Question: It seems that in Views, there is limited libraries available (is it true?), see below:

My question is how do I convert an IEnumerable to, say, an array or a list? I normally can use methods like 'ToArray()', 'ToList()', or 'Cast<T>()' in a regular C# file, but they all seem to have disappeared when it comes to Views (in ASP.NET MVC).
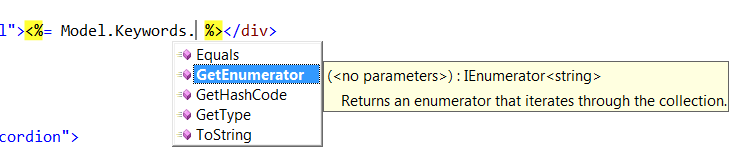
Answer: '<%@ import namespace='System.Linq' %>'
You can also add your namespace in the 'Web.config', i.e.:
'''
<system.web>
<pages>
<namespaces>
<add namespace='System.Linq' />
</namespaces>
</pages>
</system.web>
'''